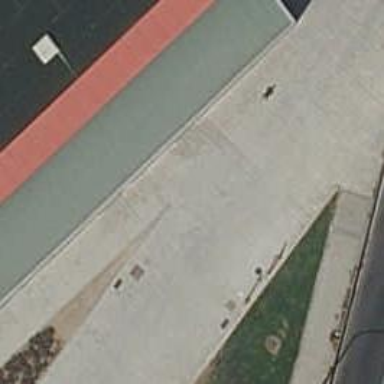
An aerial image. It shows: Bus stop with platform for public transport.